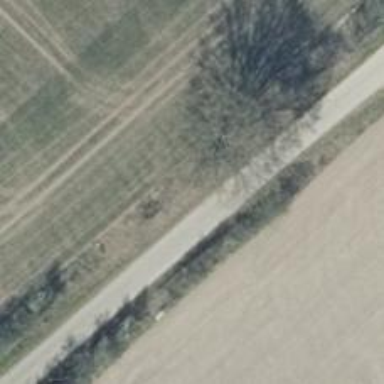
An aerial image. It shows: Row of trees in natural setting.